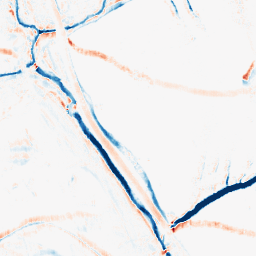
Category: morphological
Decomposition family: morphological_rect
Decomposition parameters: operation: average
width: 5
height: 10
Upsampling method: cubic_mitchell
Upsampling parameters: scale: 8
Upsampling scale: 8